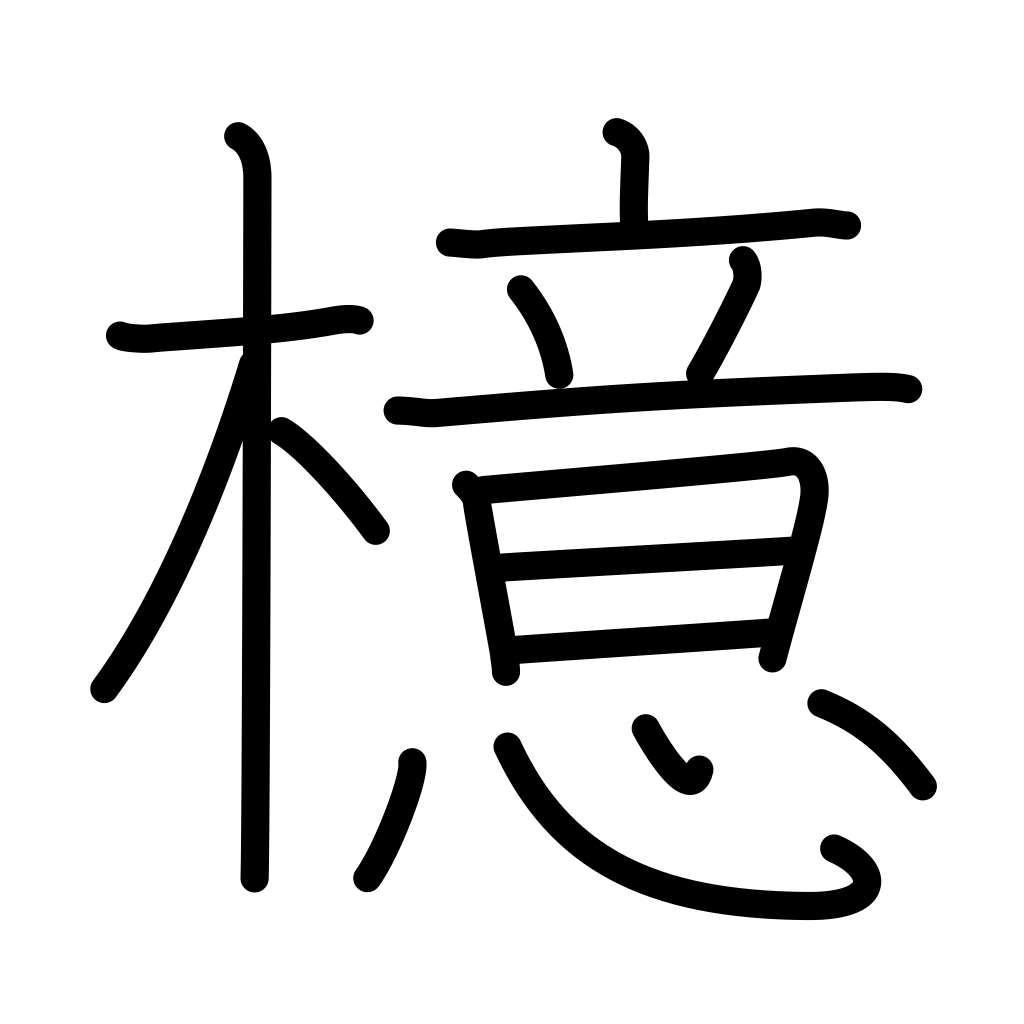
Meaning: ilex, holm oak, birdlime tree